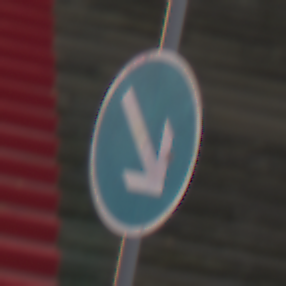
Verkehrszeichen: VorgeschriebeneVorbeifahrtRechts
Umgebung: Outdoor, Urban
Tageszeit: Midday
Wetter: Overcast
Licht: Natural
Jahreszeit: NotSpecified
Kontrast: LowContrast